Question: Again I'm requesting comments about how a given design should be implemented in Haskell.
Thanks in advance to everyone providing helpful comments. Also I hope this could be an aid to other Haskell novices like me, having a practical sample code.
This time, we have a polymorphic function 'doSampling' (in module Samples) that takes a generic function f and
a list of reals (indexes) and returns a 'Samples' (indexes, values=f(indexes)). We want implement 'doSampling' only once, as it doesn't matter if is f is a 'Polynomial' or a 'Sinus'. For that,
we have introduced an interface Function, and have Polynomial and Sinus types implement it.
The following is the design being implemented:

# Edit 1:
There is a debate on the 'Function' interface (class in Haskell). It has been suggested it is not actually necessary, as 'doSampling' may take a "nude" function '(Double -> Double)' instead.
But, , if you some extra state within the nude function (coeffs for a polynomial, amp+freq+phase for a sinus?
# Edit 2:
Very good answers by kosmikus and by Chris Taylor. Thanks.
A key idea in both: have
'doSampling :: (Double -> Double) -> [Double] -> Samples'
This is: it takes a function '(Double -> Double)' (instead of 'Function') and list and returns samples.
My intention was to keep the state of 'Polynomial's and 'Sinus'es. That is not regarded in Chris answer, but it is in kosmikus'. On the other hand, the weak point in kosmikus version could be how to extend its 'Function' definition if you don't have access to the source code.
I would also point out:
- Chris' idea of encapsulating a polynomial or a sinus into a function '(Double -> Double)' by means of a factory function 'mkPolynomial' or 'mkSinus' that generates (using currying?) the desired function taking the apropriate parameters. (Although you can't consult the parameters later).- kosmikous' idea of using 'value' to transform (also using currying?) a 'Function' into a '(Double -> Double)'- Both answers are worth reading as they have other little Haskell tricks to reduce and simplify code.
## In sum
- Chris answers does not support keeping the state of a Polynomial or of a Sinus- kosmikus answers is not extensible: adding new type of functions (Cosinus ...)- my answer (being verbose) does overcome the previous downsides, and it would allow (this not necessary for the problem) impose Function types to have more associated-functions apart of 'value' (in the sense of how an java-interfaces work).
# My own approach
'''
import Polynomial
import Sinus
import Function
import Samples
-- ...............................................................
p1 = Polynomial [1, 0, 0.5] -- p(x) = 1 + 0.5x^2
s1 = Sinus 2 0.5 3 -- f(x) = 2 sin(0.5x + 3)
-- ...............................................................
-- sample p1 from 0 to 5
m1 = doSampling p1 [0, 0.5 .. 5]
m2 = doSampling s1 [0, 0.5 .. 5]
-- ...............................................................
-- main
-- ...............................................................
main = do
putStrLn "Hello"
print $ value p1 2
print $ value s1 (pi/2)
print $ pairs m1
print $ pairs m2
'''
'''
module Function where
-- ...............................................................
-- "class type" : the types belonging to this family of types
-- must implement the following functions:
-- + value : takes a function and a real and returns a real
-- ...............................................................
class Function f where
value :: f -> Double -> Double
-- f is a type variable, this is:
-- f is a type of the Function "family" not an actual function
'''
'''
module Samples where
import Function
-- ...............................................................
-- Samples: new data type
-- This is the constructor and says it requieres
-- two list, one for the indexes (xs values) and another
-- for the values ( ys = f (xs) )
-- this constructor should not be used, instead use
-- the "factory" function: new_Samples that performs some checks
-- ...............................................................
data Samples = Samples { indexes :: [Double] , values :: [Double] }
deriving (Show)
-- ...............................................................
-- constructor: it checks lists are equal size, and indexes are sorted
new_Samples :: [Double] -> [Double] -> Samples
new_Samples ind val
| (length ind) /= (length val) = samplesVoid
| not $ isSorted ind = samplesVoid
| otherwise = Samples ind val
-- ...............................................................
-- sample a funcion
-- it takes a funcion f and a list of indexes and returns
-- a Samples calculating the values array as f(indexes)
doSampling :: (Function f) => f -> [Double] -> Samples
doSampling f ind = new_Samples ind vals
where
vals = [ value f x | x <- ind ]
-- ...............................................................
-- used as "error" in the construction
samplesVoid = Samples [] []
-- ...............................................................
size :: Samples -> Int
size samples = length (indexes samples)
-- ...............................................................
-- utility function to get a pair (index,value) out of a Samples
pairs :: Samples -> [(Double, Double)]
pairs samples = pairs' (indexes samples) (values samples)
pairs' :: [Double] -> [Double] -> [(Double, Double)]
pairs' [] [] = []
pairs' [i] [v] = [(i,v)]
pairs' (i:is) (v:vs) = (i,v) : pairs' is vs
-- ...............................................................
-- to check whether a list is sorted (<)
isSorted :: (Ord t) => [t] -> Bool
isSorted [] = True
isSorted [e] = True
isSorted (e1:(e2:tail))
| e1 < e2 = isSorted (e2:tail)
| otherwise = False
'''
'''
module Sinus where
-- ...............................................................
import Function
-- ...............................................................
-- Sinus: new data type
-- This is the constructor and says it requieres
-- a three reals
-- ...............................................................
data Sinus = Sinus { amplitude :: Double, frequency :: Double, phase :: Double }
deriving (Show)
-- ...............................................................
-- we say that a Sinus is a Function (member of the class Function)
-- and then, how value is implemented
instance Function Sinus where
value s x = (amplitude s) * sin ( (frequency s)*x + (phase s))
'''
'''
module Polynomial where
-- ...............................................................
import Function
-- ...............................................................
-- Polynomial: new data type
-- This is the constructor and says it requieres
-- a list of coefficients
-- ...............................................................
data Polynomial = Polynomial { coeffs :: [Double] }
deriving (Show)
-- ...............................................................
degree :: Polynomial -> Int
degree p = length (coeffs p) - 1
-- ...............................................................
-- we say that a Polynomial is a Function (member of the class Function)
-- and then, how value is implemented
instance Function Polynomial where
value p x = value' (coeffs p) x 1
-- list of coeffs -> x -> pw (power of x) -> Double
value' :: [Double] -> Double -> Double -> Double
value' (c:[]) _ pw = c * pw
value' (c:cs) x pw = (c * pw) + (value' cs x x*pw)
'''
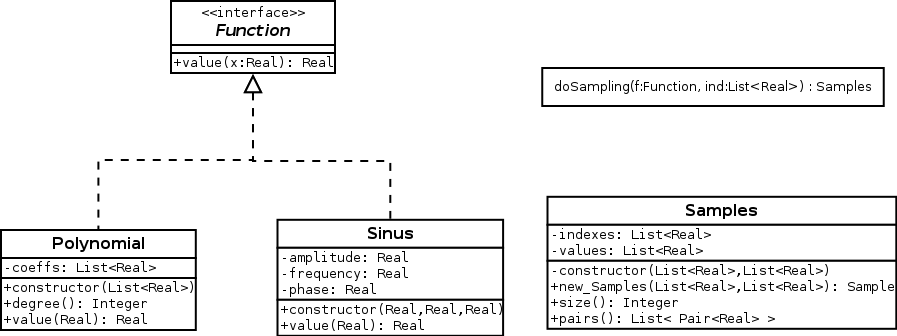
Answer: [Expanded my comment on request.]
I'd probably do this roughly as follows:
'''
import Data.Functor
-- Use a datatype rather than a class. Yes, this makes it harder to
-- add new types of functions later, and in turn easier to define new
-- operations. ("expression problem")
data Function =
Sinus { amplitude :: Double, frequency :: Double, phase :: Double }
| Polynomial { coeffs :: [Double] }
deriving (Show)
-- Interpreting a Function as an actual function.
value :: Function -> (Double -> Double)
value (Sinus amp freq ph) x = amp * sin (freq * x + ph)
value (Polynomial cs) x = value' cs x
-- Rewrite value' to not require non-empty lists. This can also be
-- nicely written as a fold.
value' :: [Double] -> Double -> Double
value' [] _ = 0
value' (c:cs) x = c + x * value' cs x
data Samples = Samples { indexes :: [Double] , values :: [Double] }
deriving (Show)
-- Use Maybe to detect error conditions, instead of strange values
-- such as voidSamples.
newSamples :: [Double] -> [Double] -> Maybe Samples
newSamples ind val
| length ind /= length val = Nothing
| not $ isSorted ind = Nothing
| otherwise = Just (Samples ind val)
doSampling :: (Double -> Double) -> [Double] -> Maybe Samples
doSampling f ind = newSamples ind (map f ind)
isSorted :: (Ord t) => [t] -> Bool
isSorted [] = True
isSorted [e] = True
isSorted (e1:e2:es)
| e1 < e2 = isSorted (e2:es)
| otherwise = False
-- This is just zip.
pairs :: Samples -> [(Double, Double)]
pairs (Samples idxs vals) = zip idxs vals
p1 = Polynomial [1, 0, 0.5] -- p(x) = 1 + 0.5x^2
s1 = Sinus 2 0.5 3 -- f(x) = 2 sin(0.5x + 3)
m1 = doSampling (value p1) [0, 0.5 .. 5]
m2 = doSampling (value s1) [0, 0.5 .. 5]
-- The <$> maps over a Maybe.
main = do
putStrLn "Hello"
print $ value p1 2
print $ value s1 (pi/2)
print $ pairs <$> m1
print $ pairs <$> m2
'''